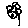
Label: flower